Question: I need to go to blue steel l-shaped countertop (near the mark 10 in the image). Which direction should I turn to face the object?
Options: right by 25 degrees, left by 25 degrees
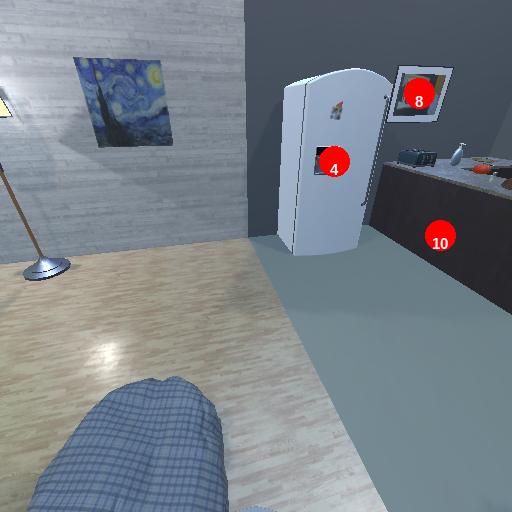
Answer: right by 25 degrees